【题型】填空题　【知识点】平面几何　【难度】easy
在$\triangle ABC$中，$\angle C = 90^\circ$，点$D$、$E$分别在边$AB$、$AC$上，且$DE$垂直平分$AB$。联结$BE$，如果$\tan A = \frac{1}{3}$，那么$\cos \angle CBE = \underline{\quad\quad}$。
【解答】
\textbf{【答案】} $\frac{3}{5}$/$0.6$

\vspace{0.3cm}

\textbf{【分析】} 本题主要考查了解直角三角形及线段垂直平分线的性质，熟知线段垂直平分线的性质及正切和余弦的定义是解题的关键。根据题意画出示意图，再结合线段垂直平分线的性质及余弦和正切的定义即可解决问题。

\vspace{0.3cm}

\textbf{【详解】} 解：如图所示，

$\because DE$垂直平分$AB$，
$\therefore AE = BE$。

$\because \tan A = \frac{BC}{AC} = \frac{1}{3}$，

设$BC = a$，$AC = 3a$，
$\therefore CE = 3a - AE = 3a - BE$。

在$\text{Rt}\triangle BCE$中，$CE^2 + BC^2 = BE^2$，
$\therefore (3a - BE)^2 + a^2 = BE^2$，
$\therefore BE = \frac{5}{3}a$。

在$\text{Rt}\triangle BCE$中，
\[
\cos \angle CBE = \frac{BC}{BE} = \frac{a}{\frac{5}{3}a} = \frac{3}{5}.
\]

故答案为：$\frac{3}{5}$。
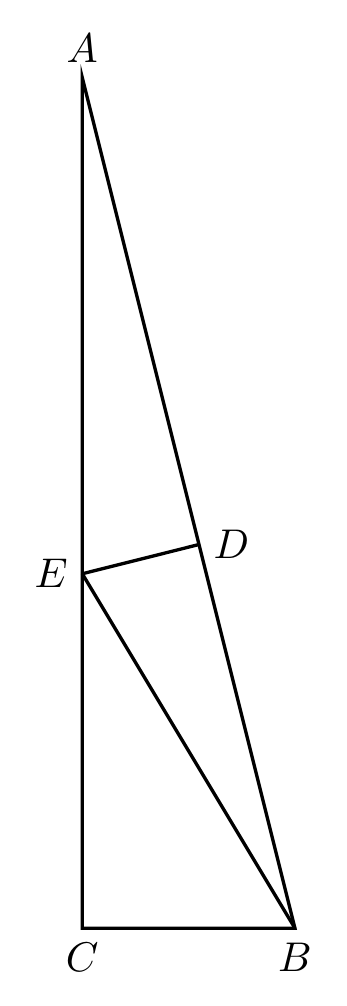